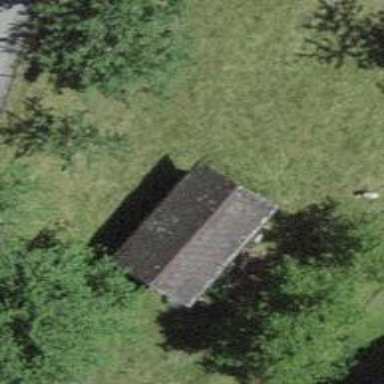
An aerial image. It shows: Shed building.